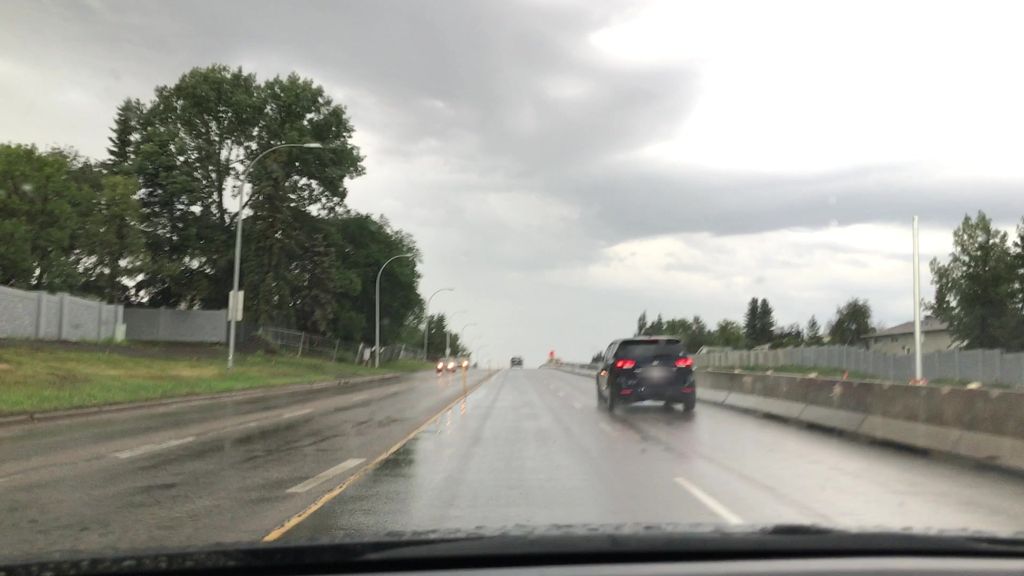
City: edmonton